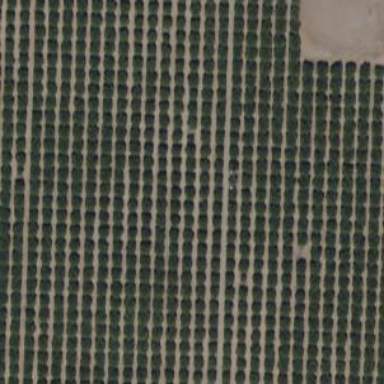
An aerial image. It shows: Orange orchard with beautiful orange trees.